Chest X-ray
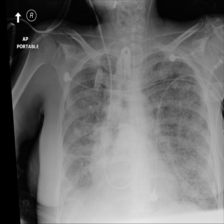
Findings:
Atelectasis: negative
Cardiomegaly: negative
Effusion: positive
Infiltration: positive
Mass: negative
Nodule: positive
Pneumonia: negative
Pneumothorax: negative
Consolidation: negative
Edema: negative
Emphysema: negative
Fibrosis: negative
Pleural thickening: negative
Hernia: negative